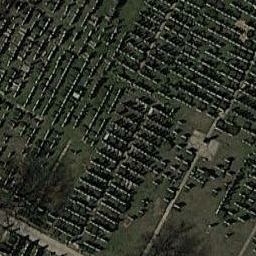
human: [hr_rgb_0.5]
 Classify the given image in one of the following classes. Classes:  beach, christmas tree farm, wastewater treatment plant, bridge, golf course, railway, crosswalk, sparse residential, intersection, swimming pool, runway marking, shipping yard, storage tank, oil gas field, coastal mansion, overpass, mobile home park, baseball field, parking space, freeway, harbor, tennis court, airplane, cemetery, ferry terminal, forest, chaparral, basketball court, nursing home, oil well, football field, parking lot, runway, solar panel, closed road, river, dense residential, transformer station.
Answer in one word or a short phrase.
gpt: cemetery